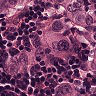
Metastatic tissue present: yes